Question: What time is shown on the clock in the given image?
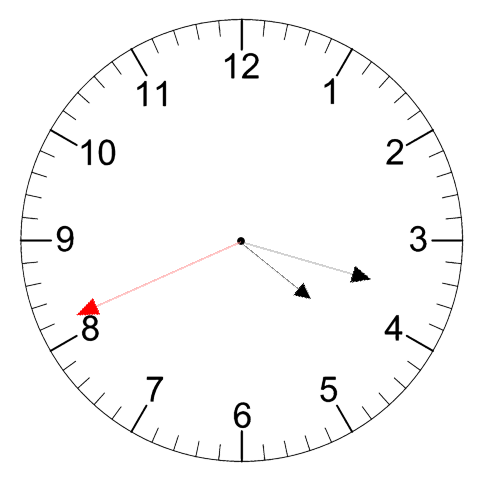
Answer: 04:17:41